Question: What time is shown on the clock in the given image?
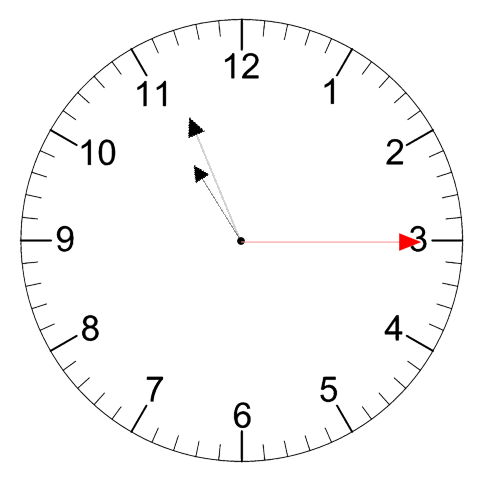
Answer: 10:56:15